Current action and preconditions to check: path_clear

Your task: For each precondition in the list above, predict whether it will hold at this action.

Consider the current scene as observed from the mobile robot's camera, and analyze the predicted future states of all dynamic agents (e.g., people, animals, vehicles, or any moving entities) within the NEXT SECOND.

IMPORTANT: Only answer "very likely" if you are absolutely certain—based on strong, clear evidence—that a dynamic agent will violate the precondition in the predicted future state. Do NOT answer "very likely" for unlikely, ambiguous, or low-probability risks.

Ask yourself for each precondition: Is there a high probability, with clear and convincing evidence, that the predicted future states of any dynamic agent will interfere with the predicted future state of the currently executing action within the NEXT SECOND, causing that precondition to fail?

Assess the risk level based on these predictions. Use "likely" or "very likely" if motions create a clear risk of interference.

Use "neutral" or "improbable" if agents are nearby but their predicted paths are clearly diverging or non-conflicting.

Failure Risk Categories: "very improbable", "improbable", "neutral", "likely", "very likely"

Answer Format: Output ONLY the probability_of_failure value from these categories: "very improbable", "improbable", "neutral", "likely", "very likely"

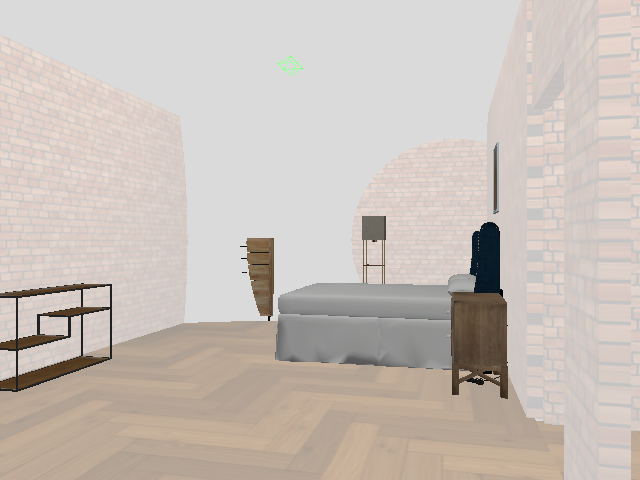

Answer: very improbable